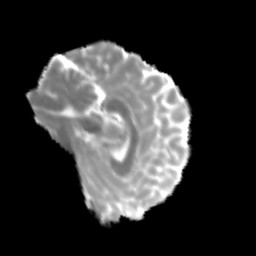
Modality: MD
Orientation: sagittal
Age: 25
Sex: male
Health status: healthy
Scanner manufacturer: siemens
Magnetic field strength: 3 T
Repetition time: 3.6 s
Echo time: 0.092 s